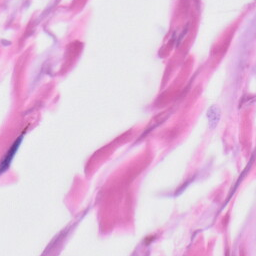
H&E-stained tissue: Skin